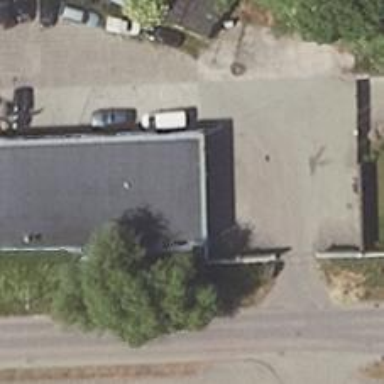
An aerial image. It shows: Car repair shop.